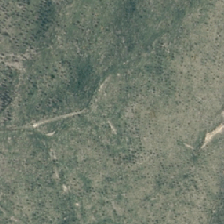
Land cover: harvested_forest